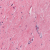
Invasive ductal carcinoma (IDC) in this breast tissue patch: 0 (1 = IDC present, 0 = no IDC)